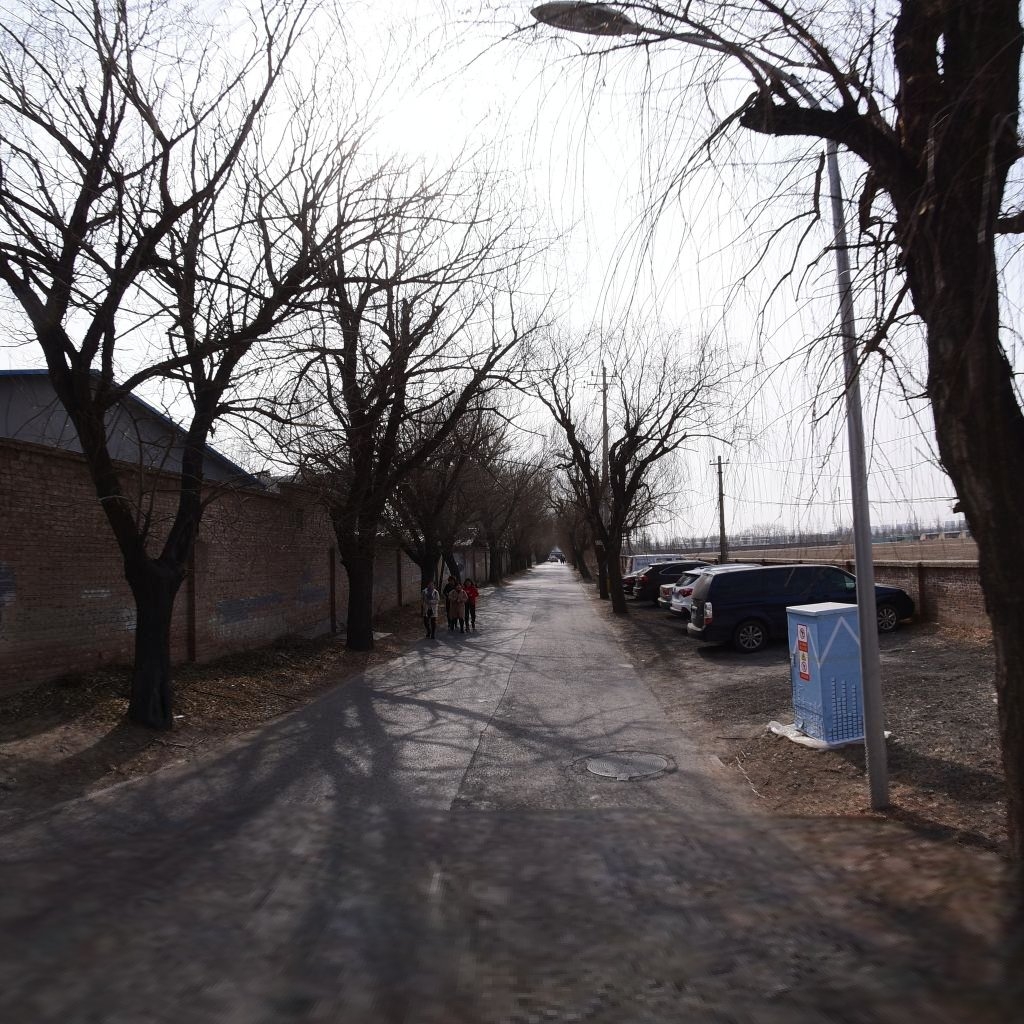
Region: Chaoyang
Road damage annotations: longitudinal crack, manhole cover